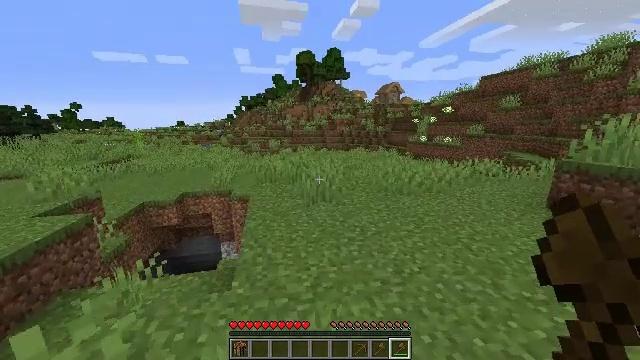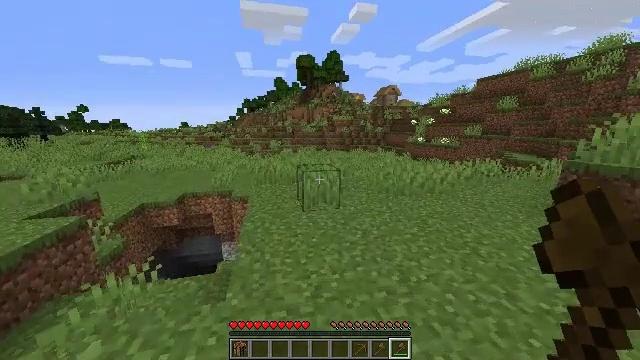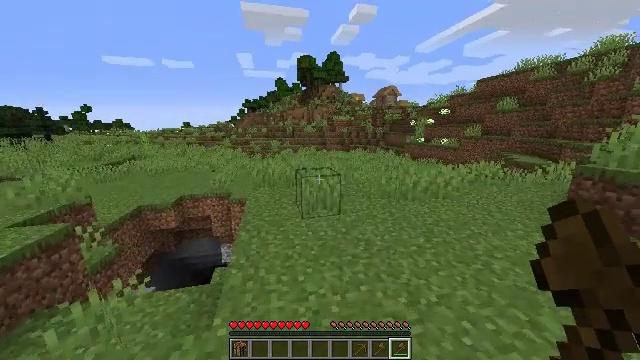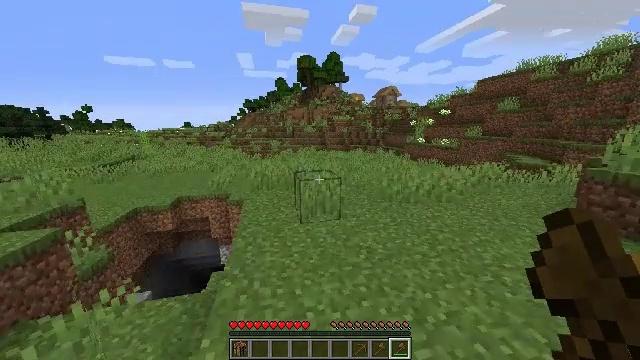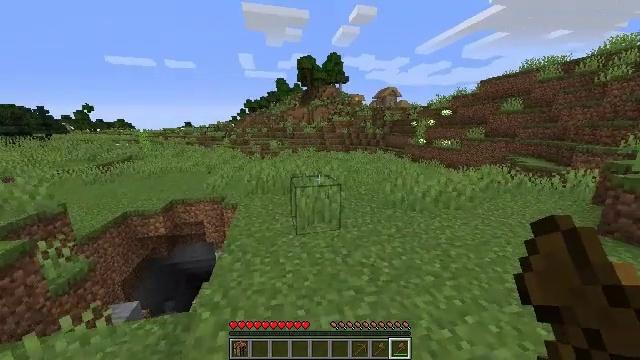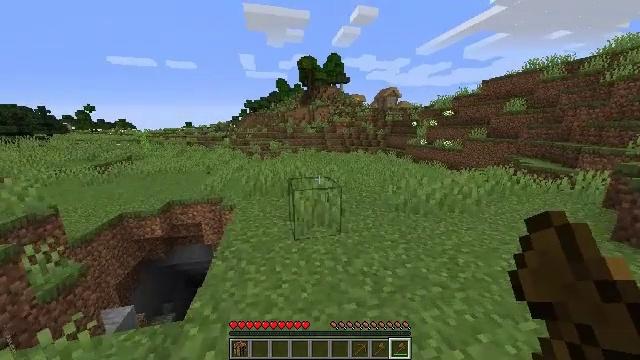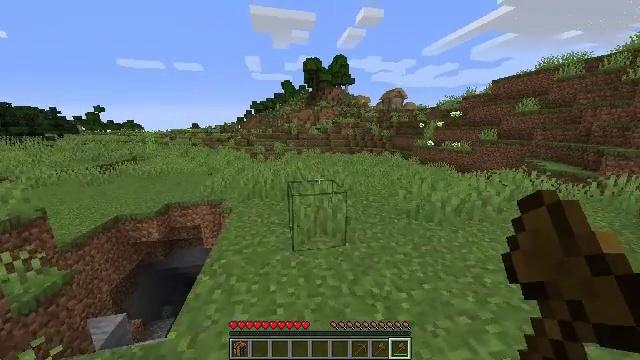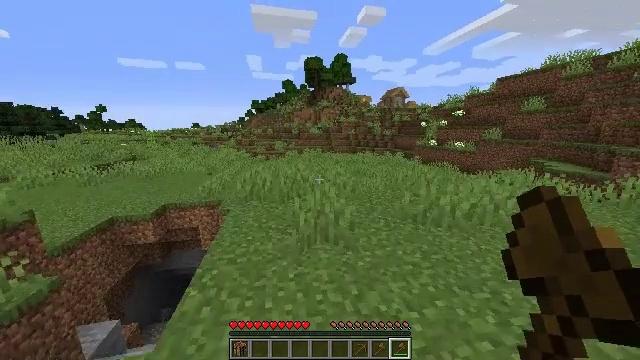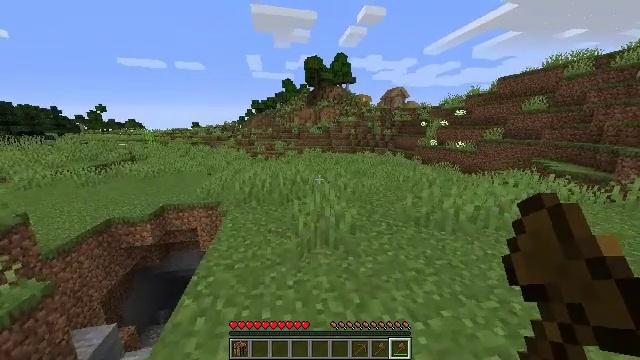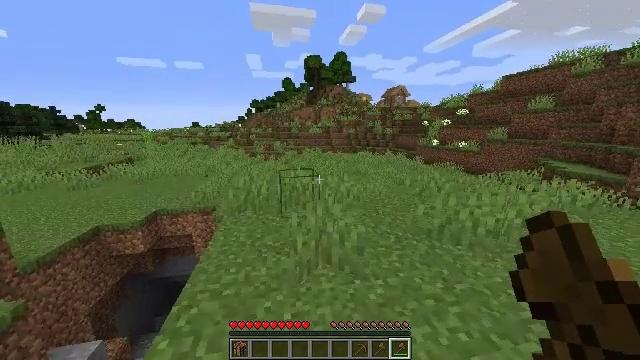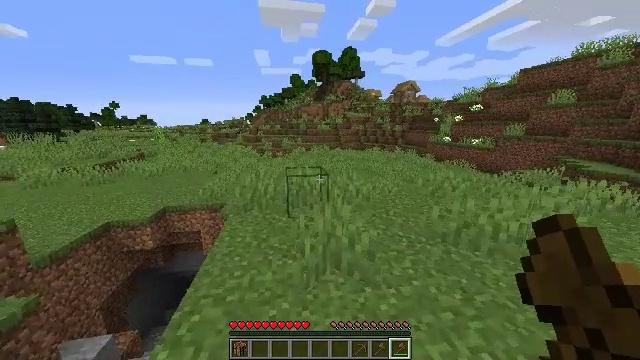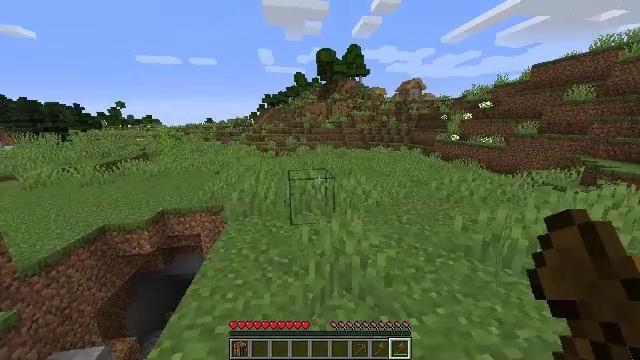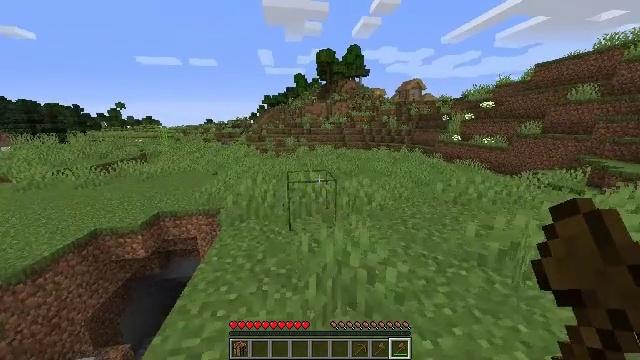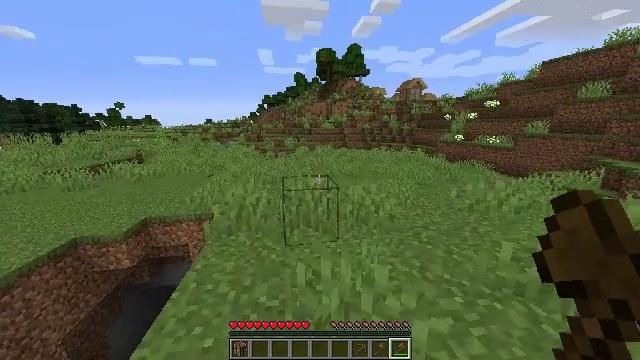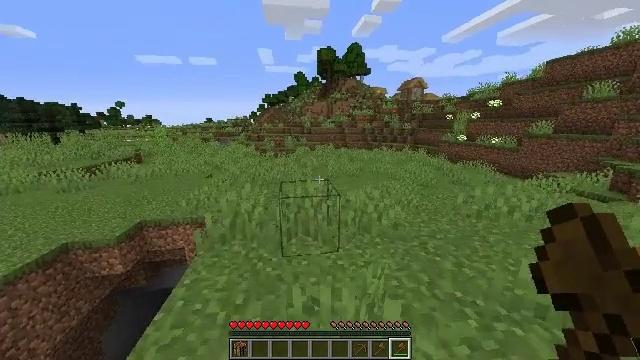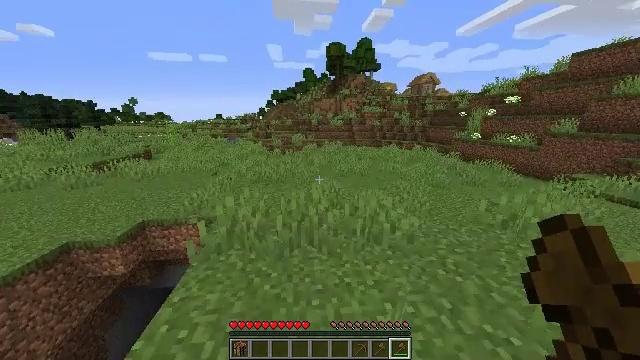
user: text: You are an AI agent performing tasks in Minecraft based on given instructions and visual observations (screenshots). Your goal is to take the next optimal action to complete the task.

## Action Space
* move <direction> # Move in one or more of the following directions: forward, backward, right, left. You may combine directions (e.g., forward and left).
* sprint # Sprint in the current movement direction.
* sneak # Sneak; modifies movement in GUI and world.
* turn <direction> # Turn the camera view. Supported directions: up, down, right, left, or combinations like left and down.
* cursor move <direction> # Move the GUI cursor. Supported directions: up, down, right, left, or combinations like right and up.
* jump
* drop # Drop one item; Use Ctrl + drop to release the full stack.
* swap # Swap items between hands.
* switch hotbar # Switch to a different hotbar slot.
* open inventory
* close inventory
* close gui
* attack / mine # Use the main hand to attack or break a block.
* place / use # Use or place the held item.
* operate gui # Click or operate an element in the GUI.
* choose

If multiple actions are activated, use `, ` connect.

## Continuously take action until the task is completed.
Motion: motion action
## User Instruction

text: Mine the grass path to create a new path.
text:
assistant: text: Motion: move forward, sprint
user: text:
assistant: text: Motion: move forward, sprint
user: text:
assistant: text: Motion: move forward, sprint
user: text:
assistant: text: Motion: move forward, sprint
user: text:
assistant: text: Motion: move forward, sprint
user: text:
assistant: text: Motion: move forward, sprint, turn left
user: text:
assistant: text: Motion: move forward, sprint
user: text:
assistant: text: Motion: move forward, sprint
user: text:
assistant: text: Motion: move forward, sprint
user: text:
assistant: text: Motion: move forward, sprint, turn left
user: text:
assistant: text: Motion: move forward, sprint, turn left
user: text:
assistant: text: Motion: move forward, sprint
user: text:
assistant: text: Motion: move forward, sprint
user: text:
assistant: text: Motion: move forward, sprint
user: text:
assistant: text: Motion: move forward, sprint, turn left
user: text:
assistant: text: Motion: move forward, sprint, turn left
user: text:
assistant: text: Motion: move forward, sprint
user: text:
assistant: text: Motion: move forward, sprint, turn left and down
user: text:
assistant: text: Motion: move forward, turn left and down
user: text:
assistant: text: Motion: move left, turn left and down
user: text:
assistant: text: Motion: move left, turn left and down
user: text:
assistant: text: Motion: move left, turn left and down
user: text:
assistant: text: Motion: move back and move left, turn left and down
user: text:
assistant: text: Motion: move back and move left
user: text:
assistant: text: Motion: move back and move left
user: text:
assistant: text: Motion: move back and move left
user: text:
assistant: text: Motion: move back and move left
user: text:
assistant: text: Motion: move back and move left
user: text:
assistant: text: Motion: move back and move left
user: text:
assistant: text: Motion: move back and move left